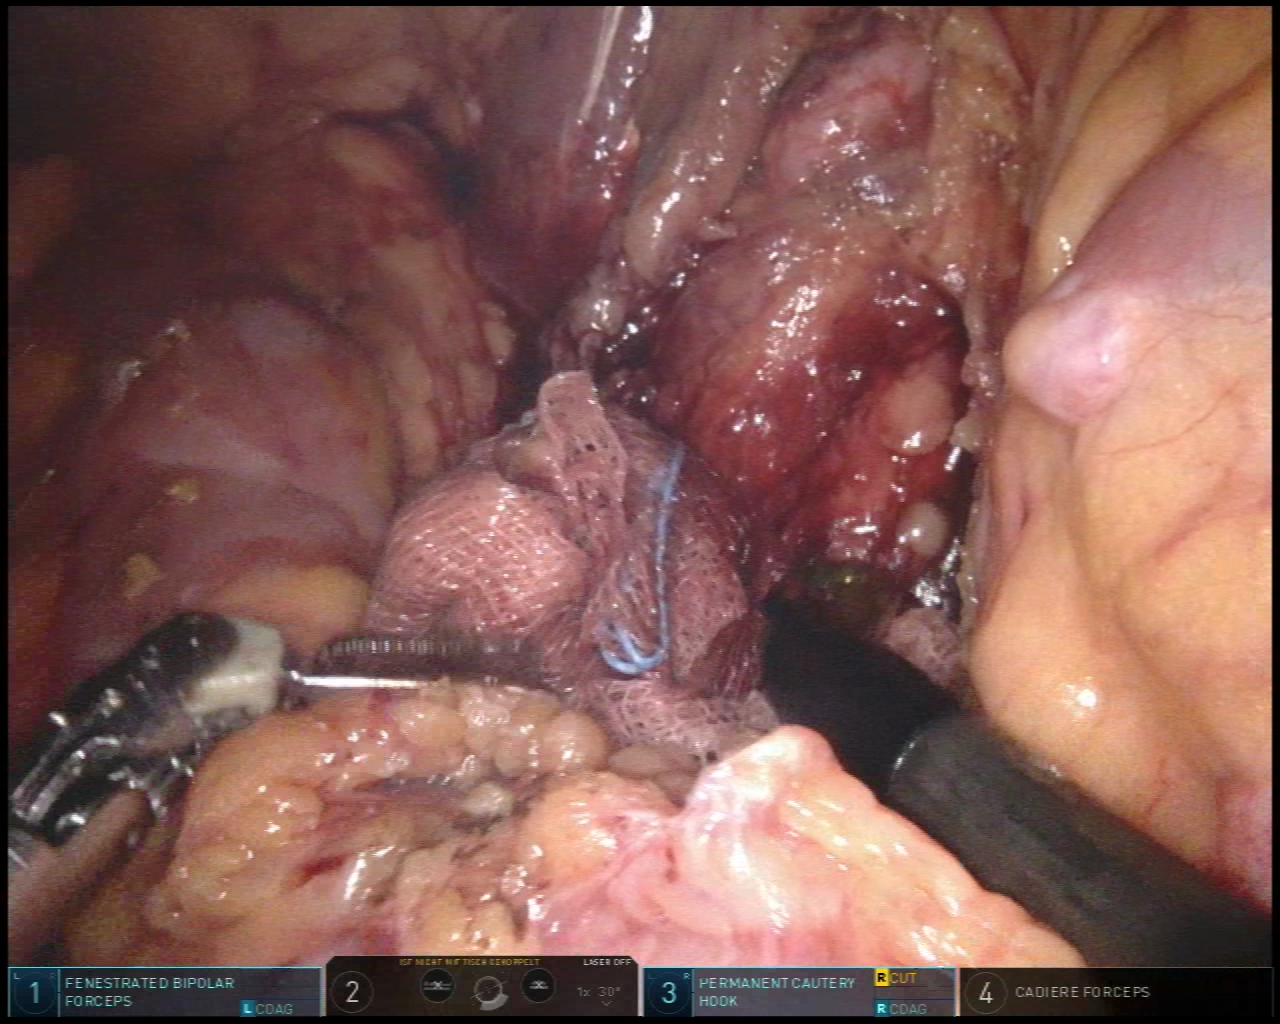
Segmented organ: ureter
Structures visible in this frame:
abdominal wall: no
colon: yes
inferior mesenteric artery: no
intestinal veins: no
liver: no
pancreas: no
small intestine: no
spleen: no
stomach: no
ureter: yes
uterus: no
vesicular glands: no